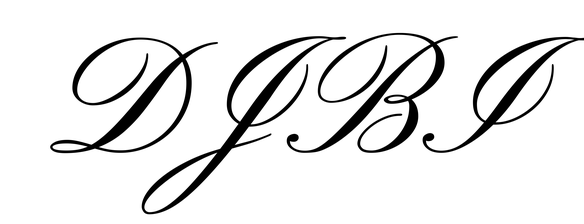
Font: PinyonScript-Regular